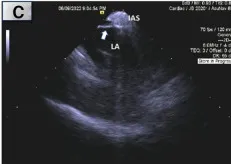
Intracardiac (ICE) echocardiography of ablation sites (arrow: ablation catheter, RA, right atrium; NC, non-coronary sinus of Valsalva; LA; atrial septum; IAS, interatrial septum). *Images are placeholders for videos which are attached. (C) Left atrial septum.
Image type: radiology (ultrasound)